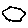
Label: hexagon